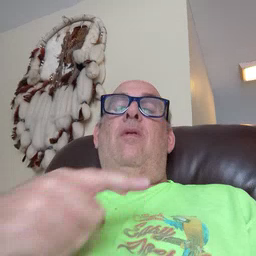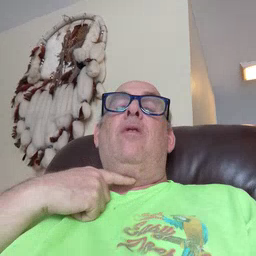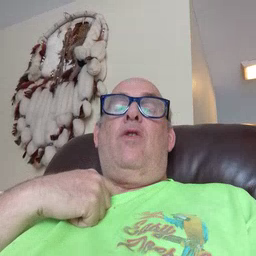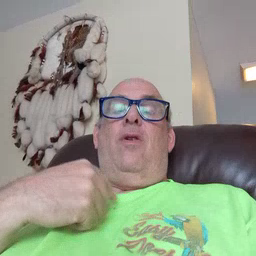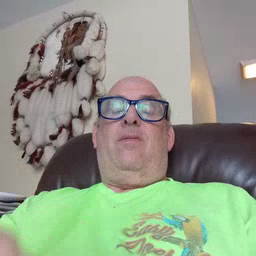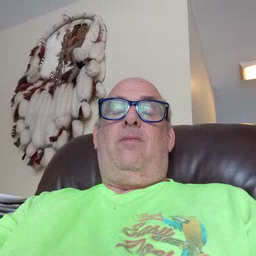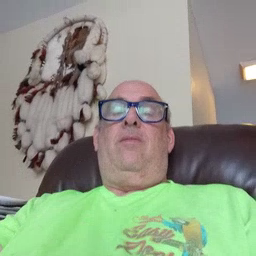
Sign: thirsty